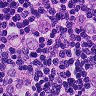
Metastatic tissue present: yes